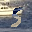
Label: 5